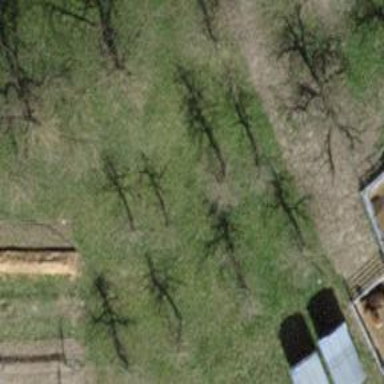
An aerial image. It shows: Orchard.